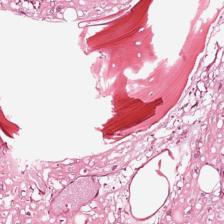
Label: Viable